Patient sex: M
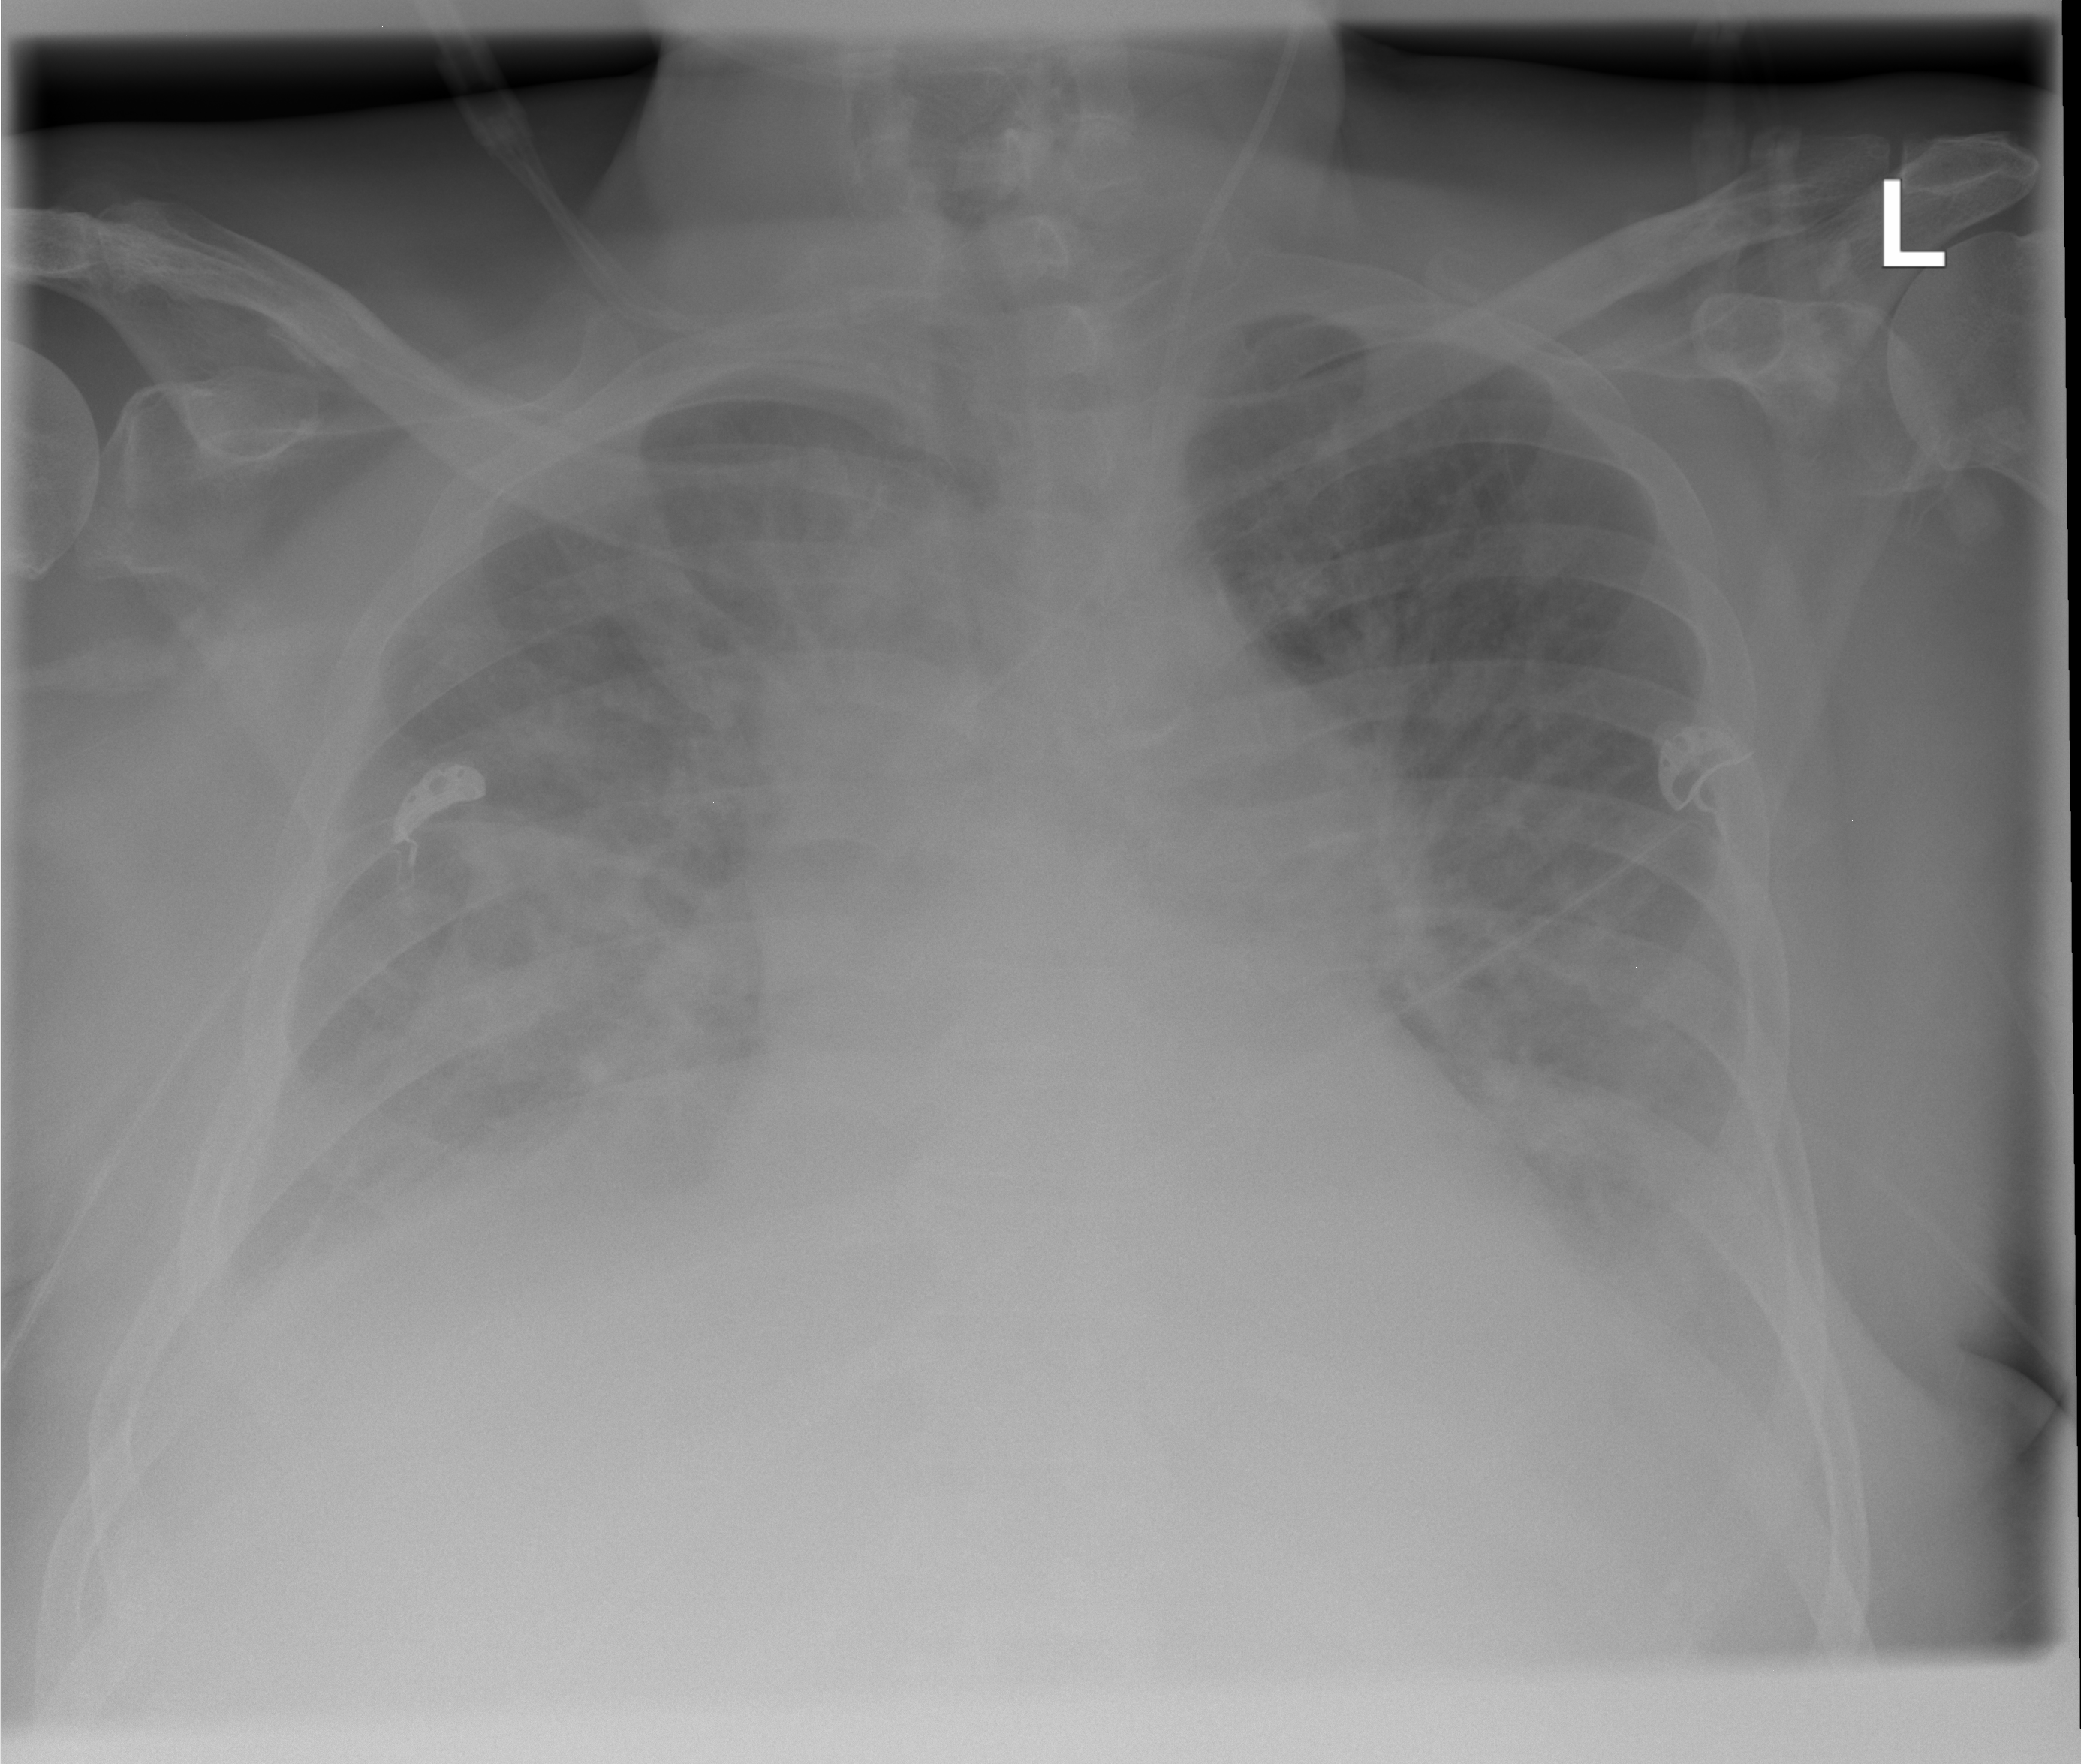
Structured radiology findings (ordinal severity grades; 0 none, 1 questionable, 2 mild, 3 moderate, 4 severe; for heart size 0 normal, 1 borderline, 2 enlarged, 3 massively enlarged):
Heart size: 0
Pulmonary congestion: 0
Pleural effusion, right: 3
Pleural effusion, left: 2
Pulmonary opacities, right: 0
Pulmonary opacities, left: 0
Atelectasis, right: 3
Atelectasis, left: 2